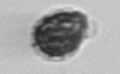
Label: Syracosphaera_pulchra